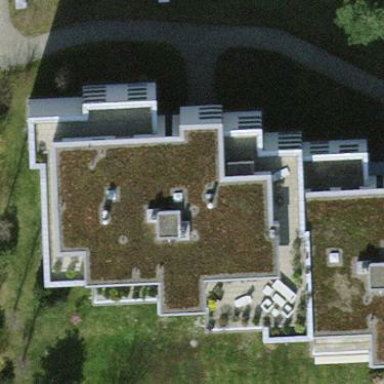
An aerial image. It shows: Apartment building with flat roof.